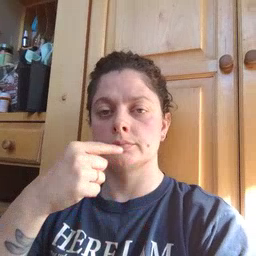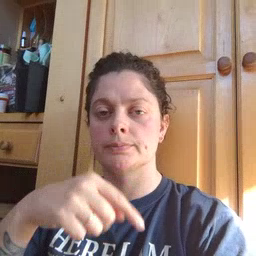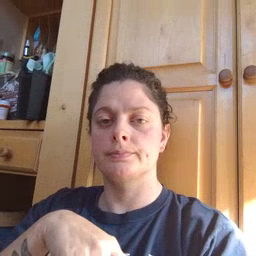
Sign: tongue